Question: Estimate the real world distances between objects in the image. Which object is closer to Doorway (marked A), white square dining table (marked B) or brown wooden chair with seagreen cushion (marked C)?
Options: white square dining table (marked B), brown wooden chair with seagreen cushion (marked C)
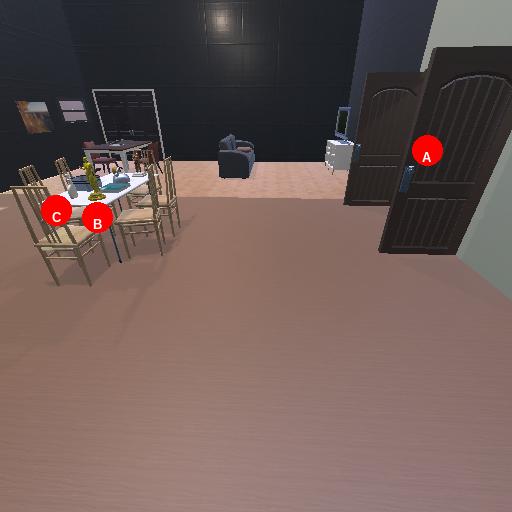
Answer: white square dining table (marked B)